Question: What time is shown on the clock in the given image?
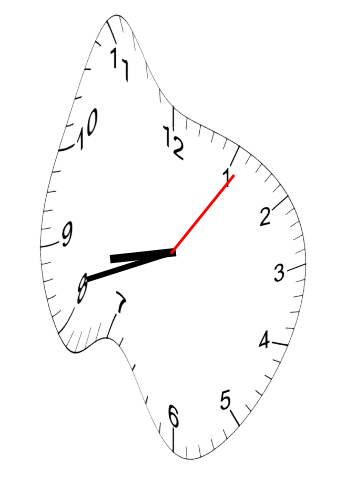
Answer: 08:42:06